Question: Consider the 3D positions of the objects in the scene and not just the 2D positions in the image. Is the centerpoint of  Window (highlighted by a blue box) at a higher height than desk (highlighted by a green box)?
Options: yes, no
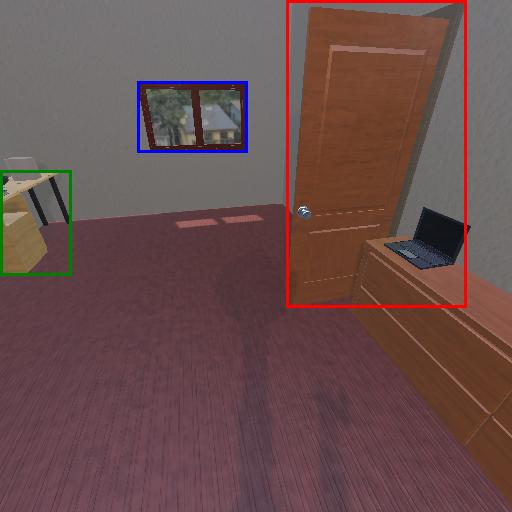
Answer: yes